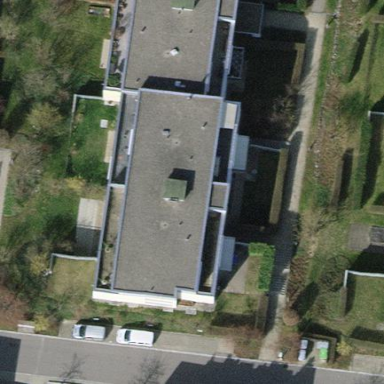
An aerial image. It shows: Flat-roofed apartment building.